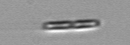
Label: pennate